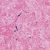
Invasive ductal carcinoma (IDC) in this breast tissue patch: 0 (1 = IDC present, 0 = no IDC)